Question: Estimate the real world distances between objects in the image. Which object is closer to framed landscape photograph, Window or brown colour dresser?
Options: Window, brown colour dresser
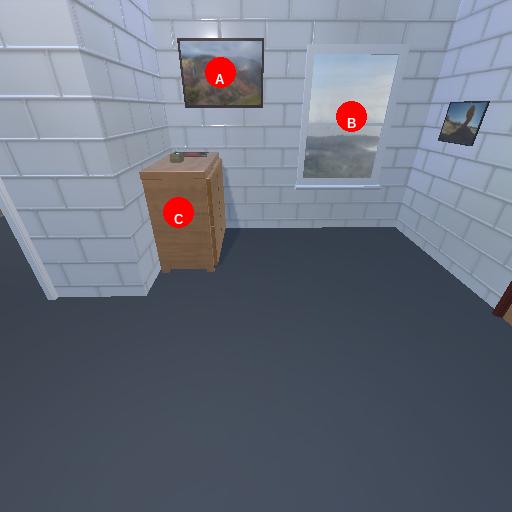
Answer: Window